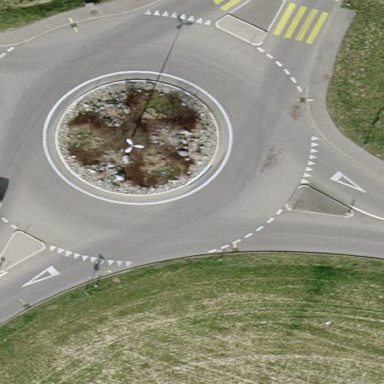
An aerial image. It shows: Tertiary road with asphalt surface leading to roundabout.